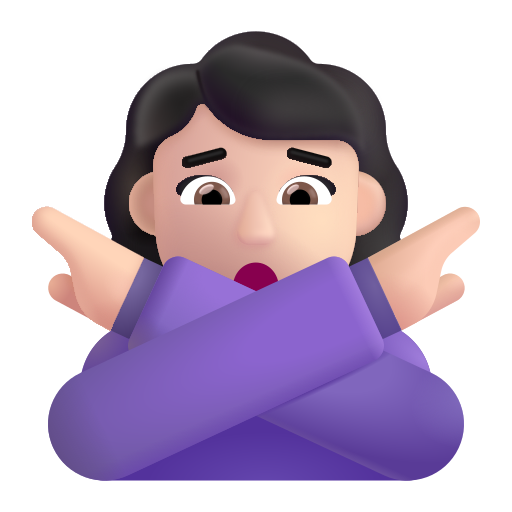
woman gesturing no color light